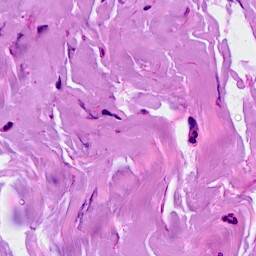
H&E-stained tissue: Breast